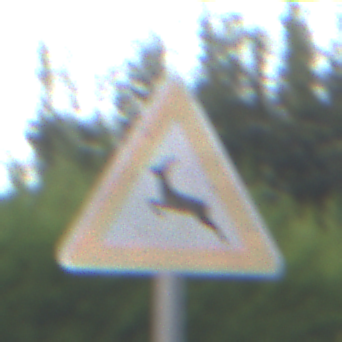
Verkehrszeichen: WildwechselRechts
Umgebung: Outdoor, Urban
Tageszeit: SunriseSunset
Wetter: Clear
Licht: Natural
Jahreszeit: NotSpecified
Kontrast: LowContrast